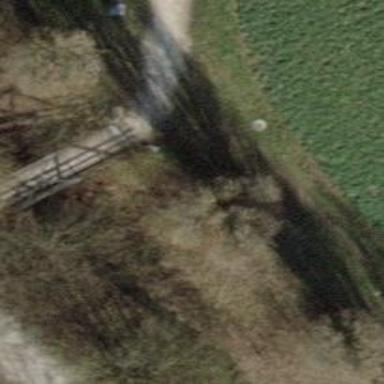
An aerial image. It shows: Footway bridge.